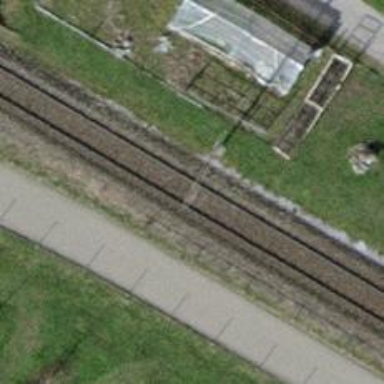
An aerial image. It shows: Railway milestone.